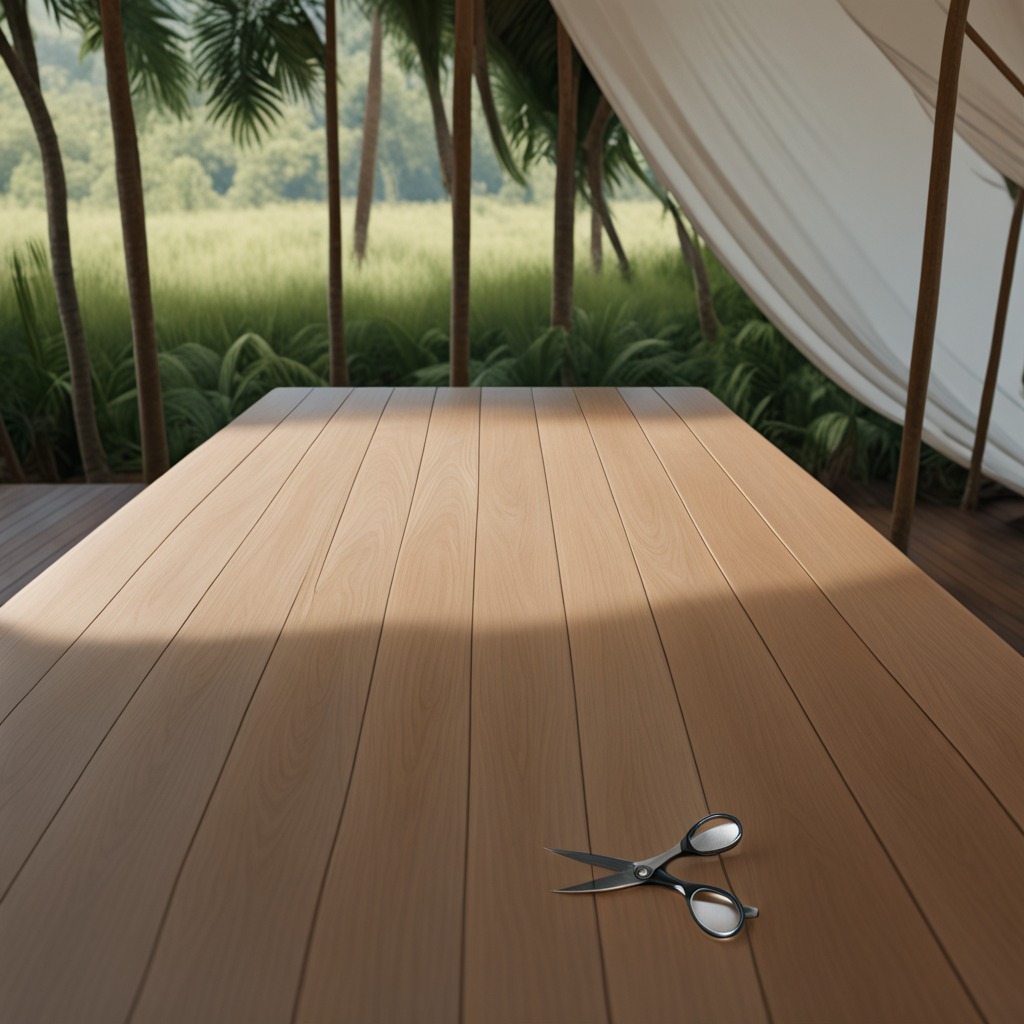
A scissor is lying on a wooden table inside a jungle field workshop tent.